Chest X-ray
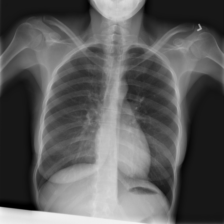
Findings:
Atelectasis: negative
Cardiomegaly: negative
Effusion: negative
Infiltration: negative
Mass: negative
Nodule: negative
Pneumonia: negative
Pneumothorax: negative
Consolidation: negative
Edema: negative
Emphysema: negative
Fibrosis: negative
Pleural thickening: negative
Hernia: negative